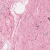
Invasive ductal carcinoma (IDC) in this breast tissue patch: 0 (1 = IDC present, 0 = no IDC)